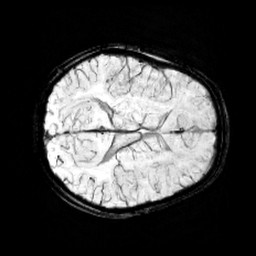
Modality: minIP
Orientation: axial
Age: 10
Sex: female
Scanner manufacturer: siemens
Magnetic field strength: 3 T
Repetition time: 0.027 s
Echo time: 0.02 s